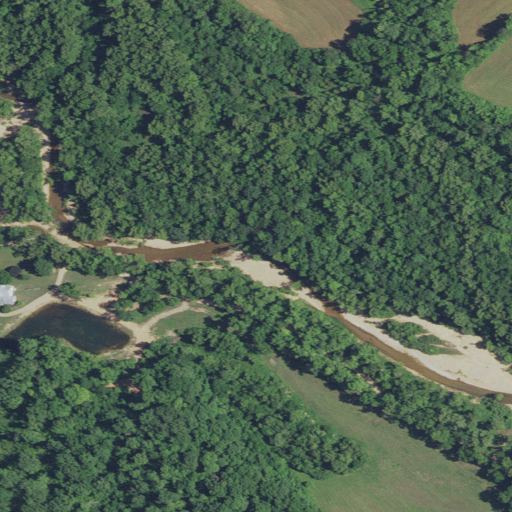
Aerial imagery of valley in Missouri named Puch Hollow containing deciduous forest, open development, pasture, barren land, shrub, low intensity development, and herbaceous wetlands